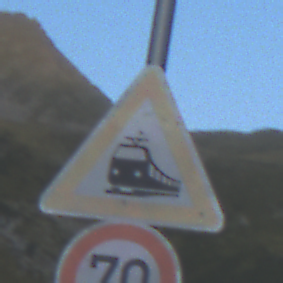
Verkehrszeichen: Bahnuebergang
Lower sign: Geschwindigkeit70
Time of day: SunriseSunset
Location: Outdoor (RoadRail)
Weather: Clear
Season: NotSpecified
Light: Natural